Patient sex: F
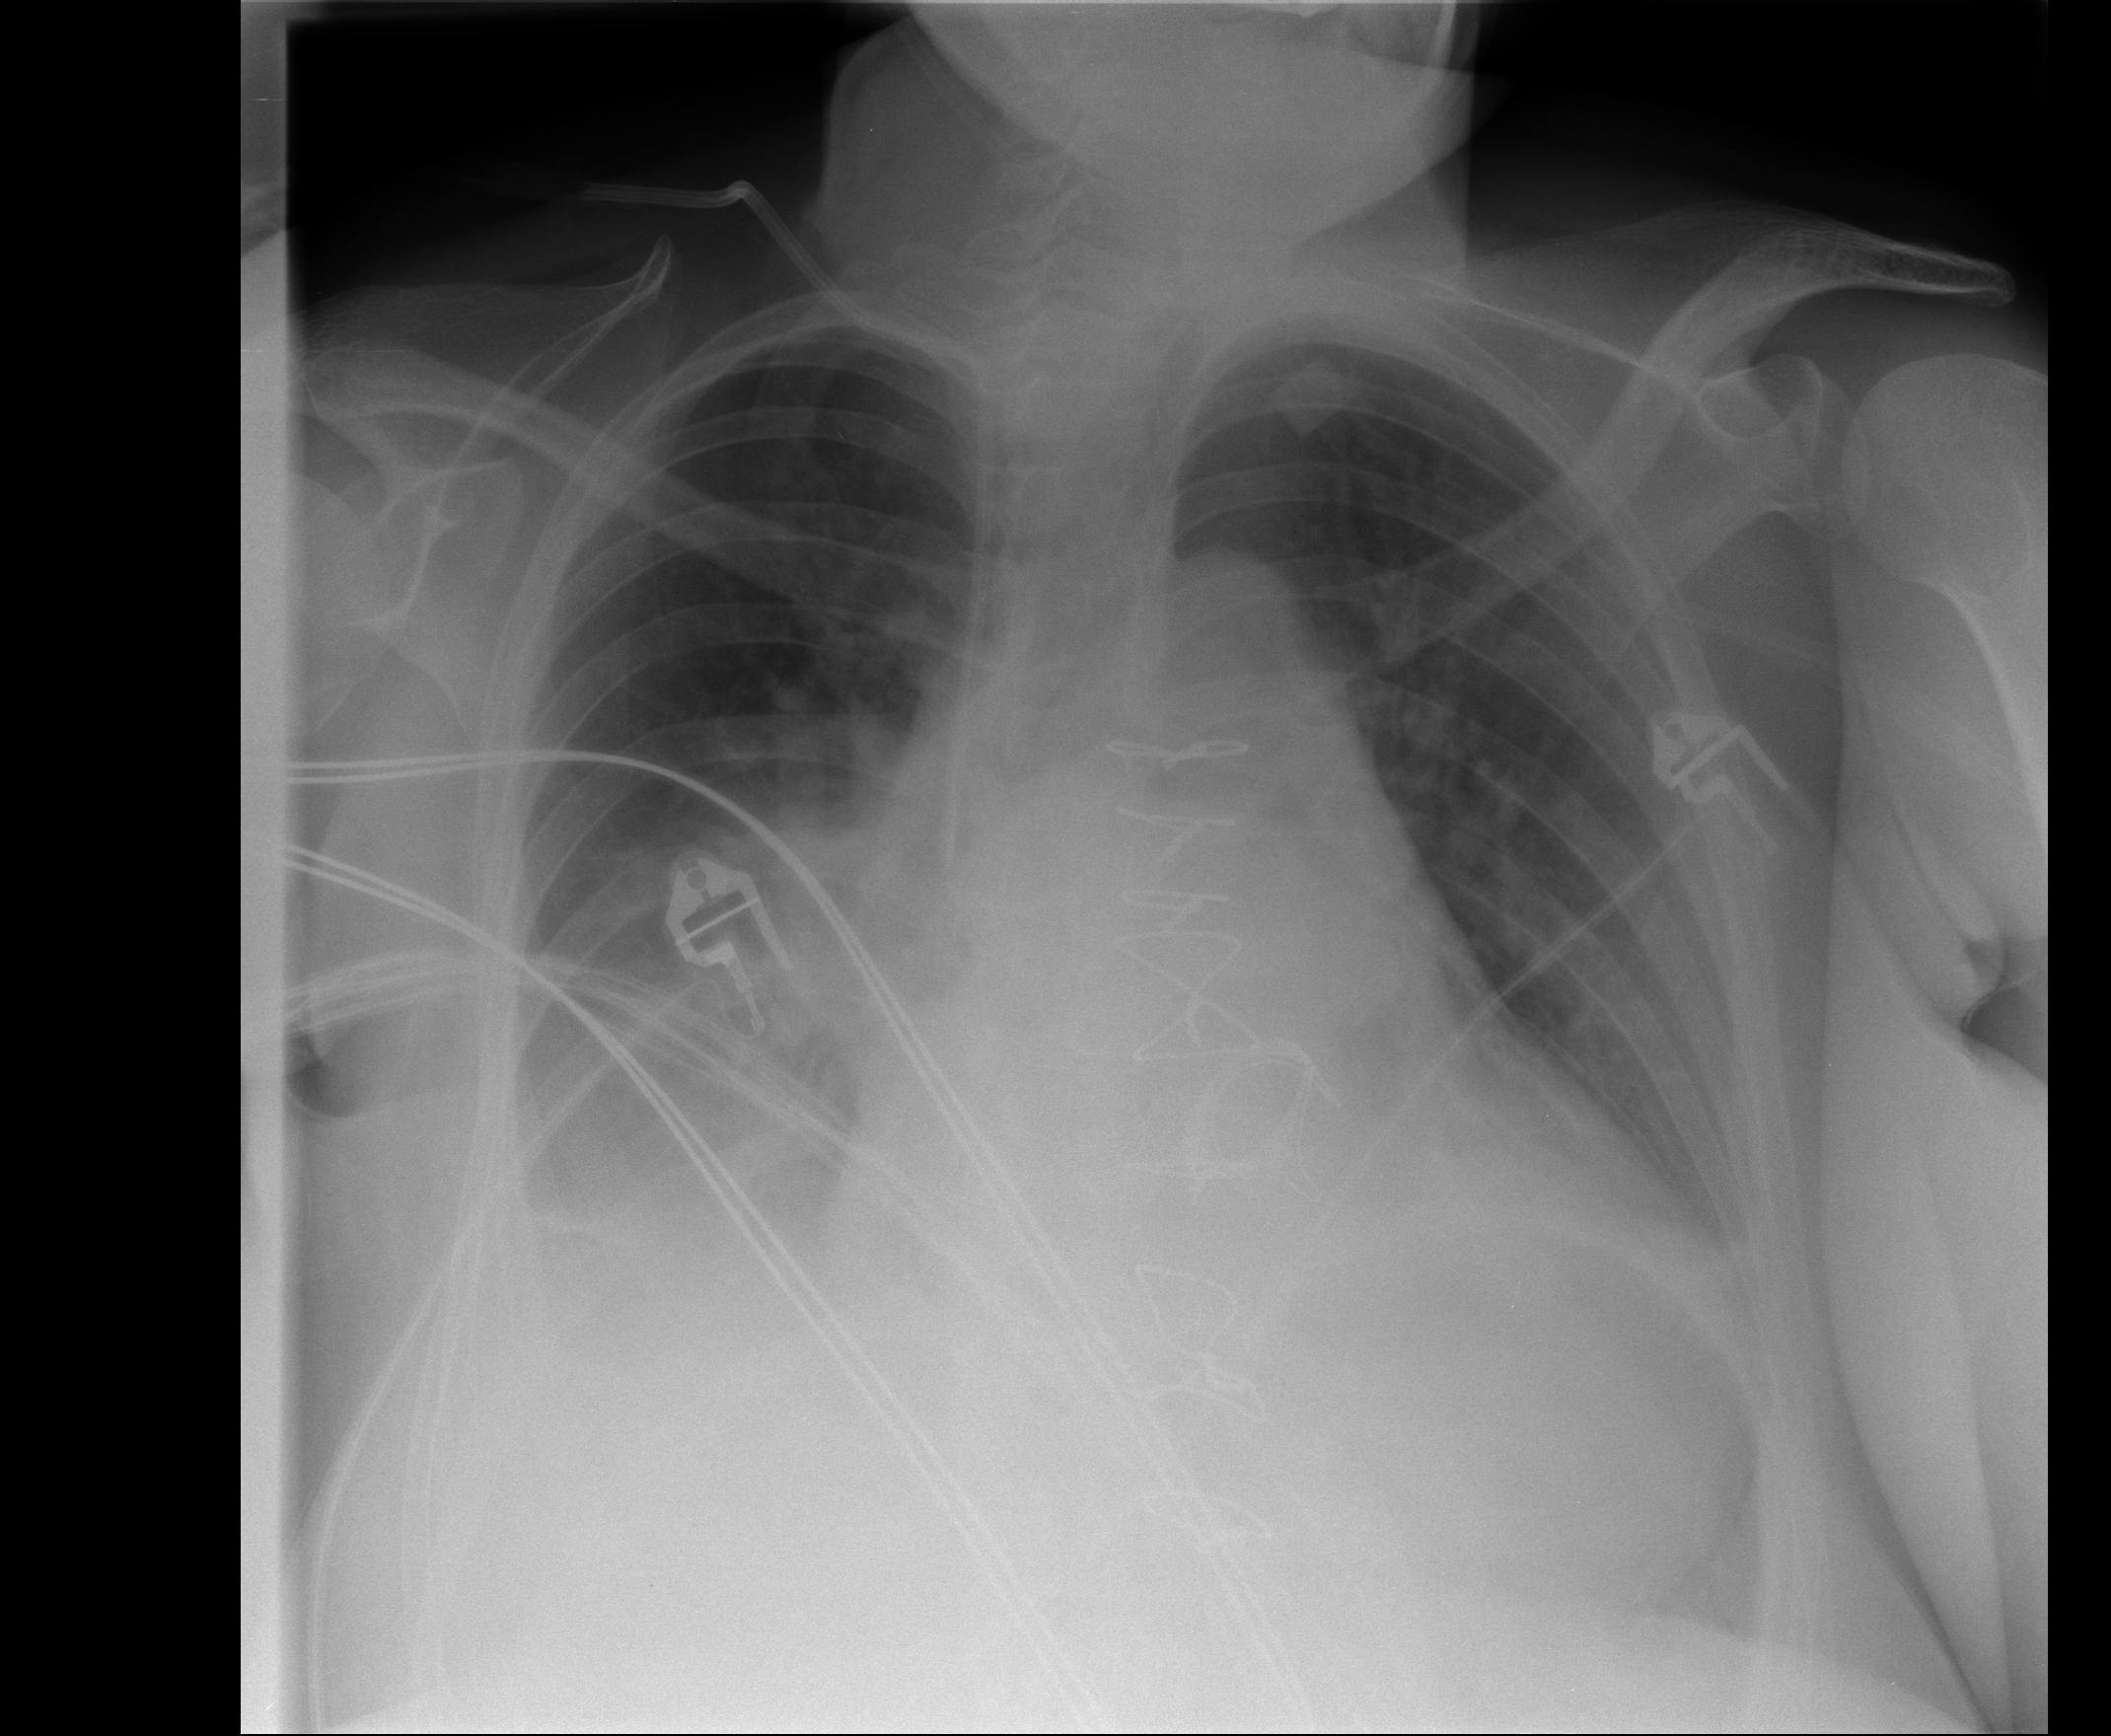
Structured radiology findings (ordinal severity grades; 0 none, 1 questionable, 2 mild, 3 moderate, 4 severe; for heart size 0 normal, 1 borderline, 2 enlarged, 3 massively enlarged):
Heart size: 2
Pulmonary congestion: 1
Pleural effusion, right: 2
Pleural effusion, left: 1
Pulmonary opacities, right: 0
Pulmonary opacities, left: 0
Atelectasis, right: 2
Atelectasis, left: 3